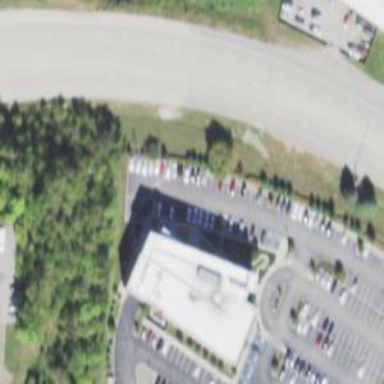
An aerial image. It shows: Commercial building that houses clinic providing healthcare services.